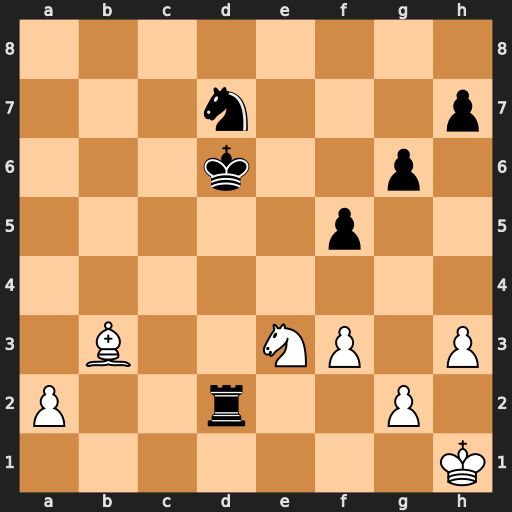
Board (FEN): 8/3n3p/3k2p1/5p2/8/1B2NP1P/P2r2P1/7K
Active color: w
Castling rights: -
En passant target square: -
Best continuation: Nc4+ Kc5 Nxd2